Question: I need your help for a question about XSLT. It is part of my exam preparation.
The information given is as follows:
HTML rendering of the XML document from Figure 1. Note that groups, and staff
within each group, appear in the same order as in the XML document. At the end of each
staff member entry, there are the identifiers of other groups to which the academic also
belongs. These are hyperlinked to the start of the corresponding group sections.
The final result of applying XSLT must be:

The XML file is as follows:
'''
<?xml version="1.0"?>
<?xml-stylesheet type="text/xsl" href="research.xsl"?>
<ResearchGroups xmlns="http://www.essex.ac.uk/ce832">
<Group name="Intelligent Systems Group" id="ISG"> The Intelligent
Systems Group pursues internationally-leading research in a wide
range of intelligent systems. </Group>
<Group name="Robotics" id="RBT"> The Essex robotics group is one of
the largest mobile robotics groups in the UK. </Group>
<Staff name="Callaghan, Vic" title="Professor" groups="ISG RBT">
Intelligent environments and robotics. </Staff>
<Staff name="Gu, Dongbing" title="Dr" groups="RBT"> Multi-agent
and distributed control systems. </Staff>
</ResearchGroups>
'''
The .xsl file I have created is as follows:
'''
<xsl:stylesheet
xmlns:xsl="http://www.w3.org/1999/XSL/Transform"
xmlns:rg="http://www.essex.ac.uk/ce832"
xmlns="http://wwww.w3.org/1999/xhtml"
version="2.0">
<xsl:template match="/">
<html>
<head> <title>Research Groups</title> </head>
<body> <xsl:apply-templates select="//rg:Group"/>
</body>
</html>
</xsl:template>
<xsl:template match="rg:Group">
<xsl:variable name="ID" select="@id"/>
<h3> <a name="{$ID}"> <xsl:value-of select="@name"/> </a> </h3>
<p> <xsl:value-of select="text()"/> </p>
<xsl:for-each select="//rg:Staff">
<xsl:variable name="string" select="@groups" />
<xsl:value-of select="$string" />
<xsl:variable name="stringList" select="tokenize($string, ' ')" />
<xsl:variable name="staffName" select="@name" />
<xsl:variable name="description" select="text()" />
<xsl:for-each select="$stringList">
<xsl:variable name="item" select="." />
<xsl:choose>
<xsl:when test="matches($item, $ID)">
<ul>
<li>
<xsl:value-of select="$staffName" />: <xsl:value-of select="$description" />
<xsl:value-of select="$ID" />
</li>
</ul>
</xsl:when>
</xsl:choose>
</xsl:for-each>
</xsl:for-each>
</xsl:template>
</xsl:stylesheet>
'''
The problem I have is with the part "At the end of each staff member entry, there are the identifiers of other groups to which the academic also belongs. These are hyperlinked to the start of the corresponding group sections." Because the first staff member belongs to two groups while the second does not. At the moment, the information displayed is the id of the current group, not as expected. The first person belongs to who groups - ISG and RBT. When their name appears in the first group, the id of the other group must be displayed and to contain link to the second group - Robotics. The same applies if the person appears in the second group. If the person does not belong to more than one group, there does not have to be a link displayed.
I guess that I have to take each value from the stringList variable and make a comparison. The problem is that I do not know how to do it.
I hope that somebody can help me! Thank you in advance.
P.S. Thanks Mark Veenstra for his solution. Can somebody provide another solution?
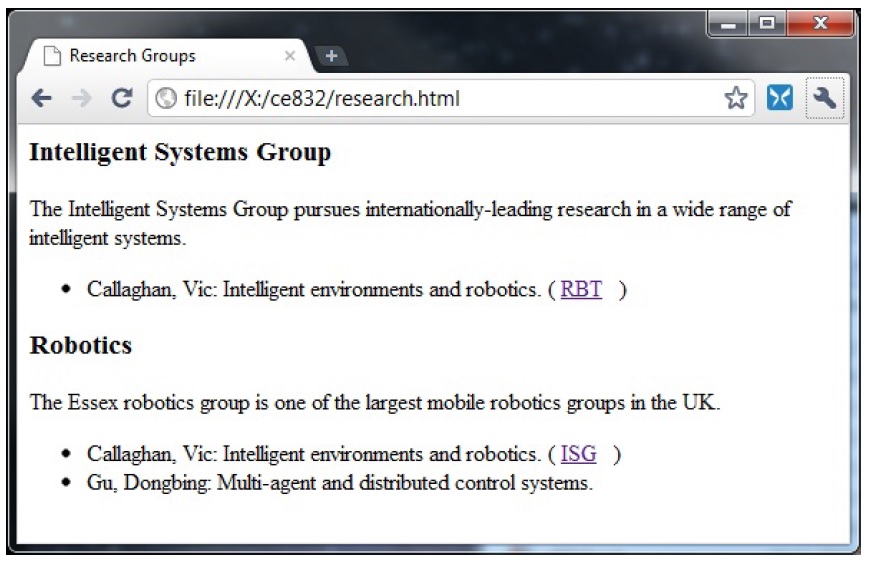
Answer: Next XSLT should do the job:
'''
<?xml version="1.0" encoding="UTF-8"?>
<xsl:stylesheet version="2.0" xmlns:xsl="http://www.w3.org/1999/XSL/Transform" xmlns:rg="http://www.essex.ac.uk/ce832" xmlns="http://wwww.w3.org/1999/xhtml" exclude-result-prefixes="rg">
<xsl:output method="html" encoding="UTF-8" indent="yes"/>
<xsl:template match="/">
<html>
<head>
<title>Research Groups</title>
</head>
<body>
<xsl:apply-templates select="rg:ResearchGroups/rg:Group"/>
</body>
</html>
</xsl:template>
<xsl:template match="rg:Group">
<xsl:variable name="ID" select="@id"/>
<h3>
<a name="{$ID}">
<xsl:value-of select="@name"/>
</a>
</h3>
<p>
<xsl:value-of select="."/>
</p>
<ul>
<xsl:apply-templates select="ancestor::rg:ResearchGroups/rg:Staff[contains(@groups, $ID)]">
<xsl:with-param name="ID" select="$ID" />
</xsl:apply-templates>
</ul>
</xsl:template>
<xsl:template match="rg:Staff">
<xsl:param name="ID" />
<li>
<xsl:value-of select="concat(@name, ': ', .)" />
<xsl:for-each select="tokenize(translate(@groups, $ID, ''), ' ')">
<xsl:if test="normalize-space(.) != ''">
<a href="#{.}"><xsl:value-of select="." /></a>
</xsl:if>
</xsl:for-each>
</li>
</xsl:template>
</xsl:stylesheet>
'''